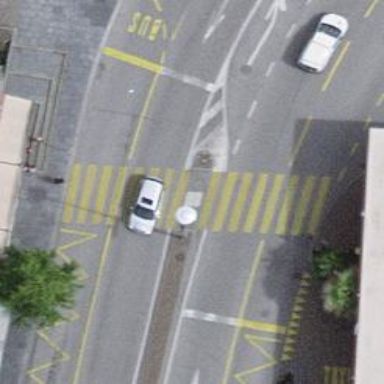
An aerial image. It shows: Uncontrolled zebra crossing with central island.